Field crop: maize
Growth stage: 2
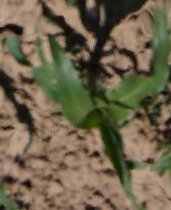
Species: maize